Question: I have a dataset of action tracking records with due dates. I've been asked to generate a burndown curve, which I can do pretty simply in Excel, but I'm stumped on how to put this in a WebI report.
I created a variable to convert the due date for the records to yyyy-MM, so I can group them by the month they're due and count them. Then, I was able to add a runningsum of those counts in my crosstab.
<URL>
<URL> [
The element that I'm missing is being able to refer to the total count of records (the total outside the column grouping of the crosstab) to subtract the running sum from.
<URL>
Suggestions?
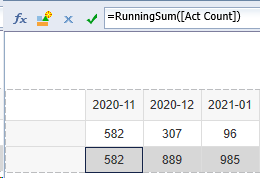
Answer: You need to deal with in order to do this. Here are a few good resources...
<URL>
<URL>
<URL>
To answer your question and show my work I created a free-hand SQL query using the SQL in this <URL>. Put into a crosstab with a running sum I get what you have in your example...
<URL>
Next I created a variable called defined as...
'''
=Sum([Act Count]) In Report
'''
Then I created another variable called to calculate the difference...
'''
=[Var Report Total] - [Var Running Sum]
'''
And there you have it...
<URL>